You are looking at a signal-to-image encoding: consecutive vibration samples arranged as the rows of a grayscale square. What is the most likely bearing condition (normal, inner_race, outer_race, ball)?
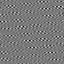
Answer: outer_race